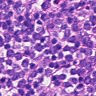
Metastatic tissue present: no